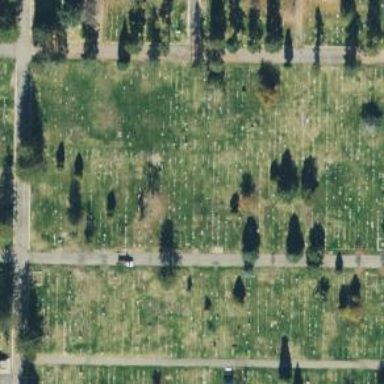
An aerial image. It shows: Sector in the cemetery.